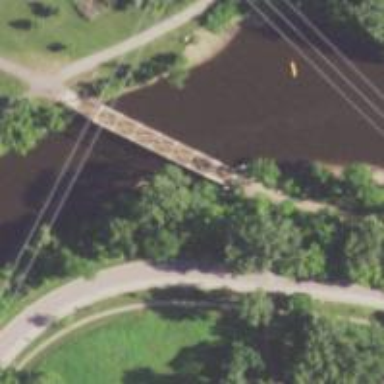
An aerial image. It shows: Bridge for cycleway.